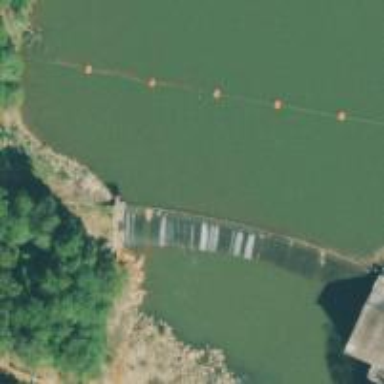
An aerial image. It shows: Dam along waterway.